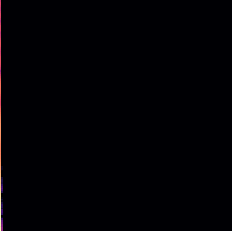
Sound class: Helicopter